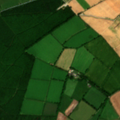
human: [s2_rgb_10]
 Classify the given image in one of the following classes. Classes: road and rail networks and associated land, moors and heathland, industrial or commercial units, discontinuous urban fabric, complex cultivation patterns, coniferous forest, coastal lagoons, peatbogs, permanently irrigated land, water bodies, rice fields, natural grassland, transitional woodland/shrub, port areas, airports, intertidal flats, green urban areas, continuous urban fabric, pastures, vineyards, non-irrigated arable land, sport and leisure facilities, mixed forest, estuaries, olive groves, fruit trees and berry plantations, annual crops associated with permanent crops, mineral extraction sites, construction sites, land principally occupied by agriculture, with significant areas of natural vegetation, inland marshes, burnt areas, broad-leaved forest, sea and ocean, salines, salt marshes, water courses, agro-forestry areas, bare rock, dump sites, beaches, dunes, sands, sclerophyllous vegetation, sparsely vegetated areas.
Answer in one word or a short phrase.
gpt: non-irrigated arable land, pastures, coniferous forest, transitional woodland/shrub